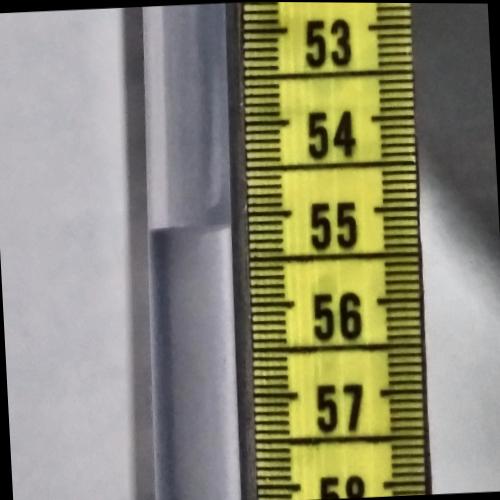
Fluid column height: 55.1 cm